Question: The thing is that I'm making a golf-app and I need the users to fill out all their scores in it. Well I really want the view to look like a golf-scoreboard but how can I achieve this :o?

Thanks guys, much appriciated :D!
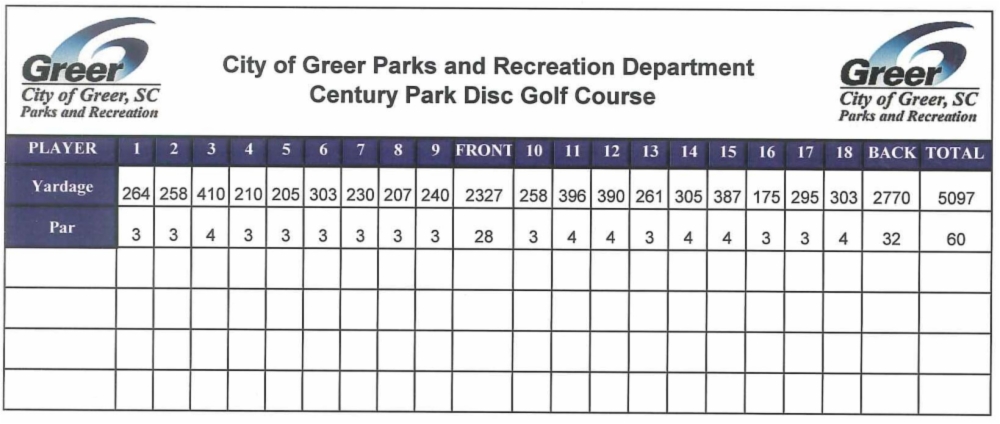
Answer: You need to use a tableview and use this control: <URL>
You need to change this according to your needs.. Hope this helps you to start..